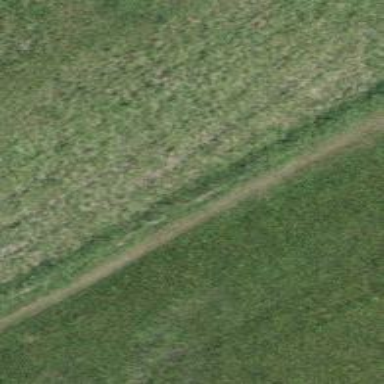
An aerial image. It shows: Path covered with grass.